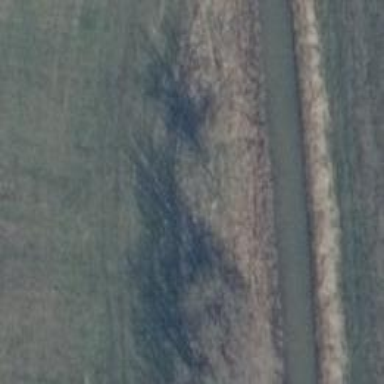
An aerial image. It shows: Row of trees in natural setting.